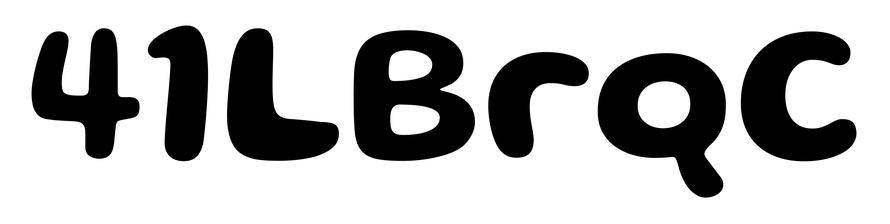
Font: Gluten_SemiBold